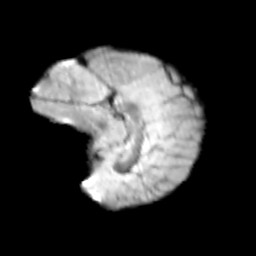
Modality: T2w
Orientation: sagittal
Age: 11
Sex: female
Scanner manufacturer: siemens
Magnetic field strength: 3 T
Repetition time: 3.8 s
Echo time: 0.07 s